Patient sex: F
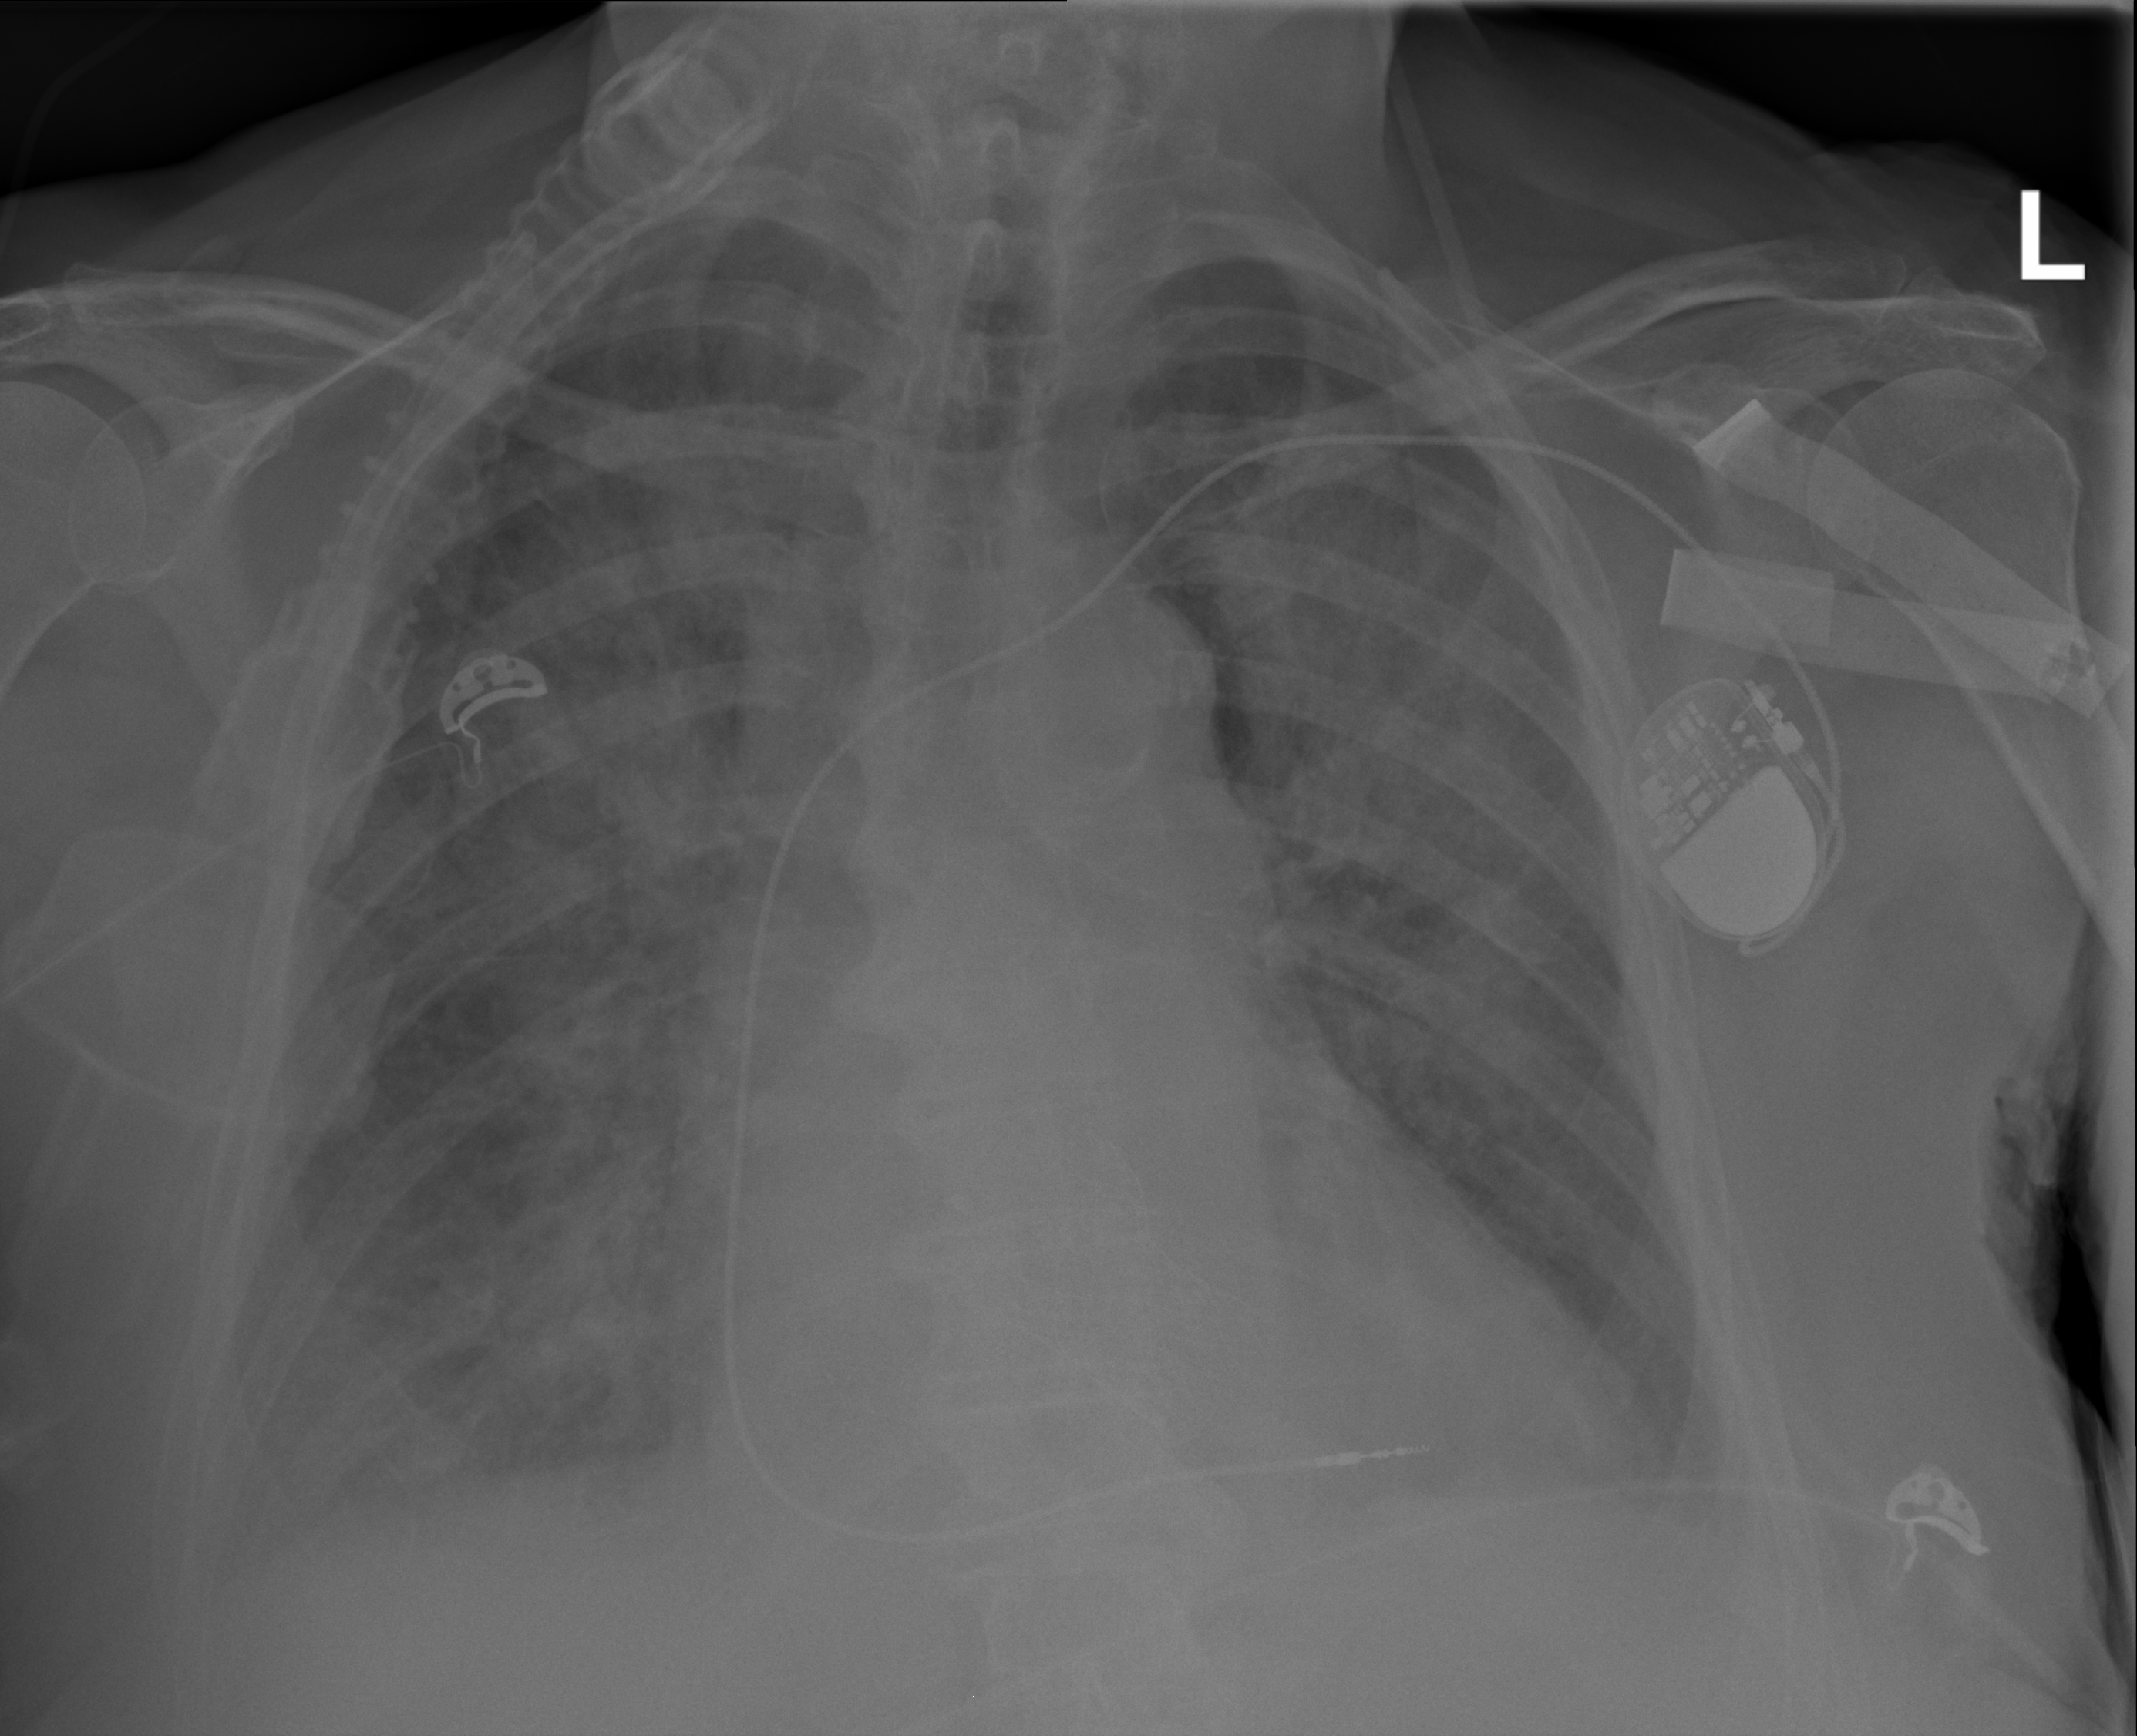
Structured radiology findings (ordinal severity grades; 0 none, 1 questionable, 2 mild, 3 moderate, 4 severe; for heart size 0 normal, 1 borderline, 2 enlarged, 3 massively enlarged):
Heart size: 2
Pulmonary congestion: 3
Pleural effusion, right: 2
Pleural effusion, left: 1
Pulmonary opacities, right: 2
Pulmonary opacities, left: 2
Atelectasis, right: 0
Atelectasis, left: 0